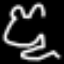
Label: frog